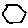
Label: hexagon